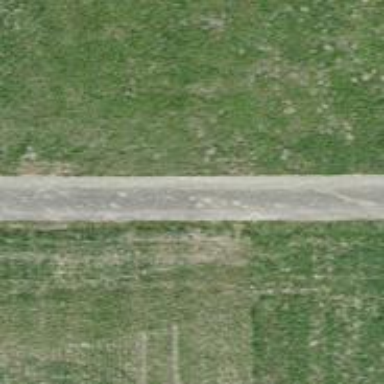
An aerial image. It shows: Well-maintained track road of grade 1.